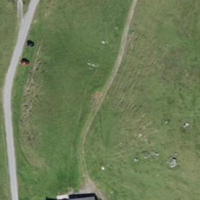
EUNIS habitat code: 23
Species observed at this site:
Viola lutea